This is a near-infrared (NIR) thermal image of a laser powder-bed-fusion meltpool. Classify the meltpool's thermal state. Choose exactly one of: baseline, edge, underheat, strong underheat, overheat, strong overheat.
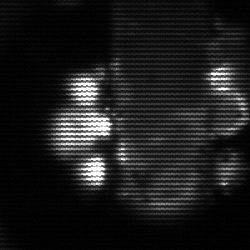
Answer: strong underheat